Field crop: maize
Growth stage: 1
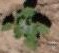
Species: chenopodium